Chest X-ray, AP view. Patient: 37 years old, sex F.
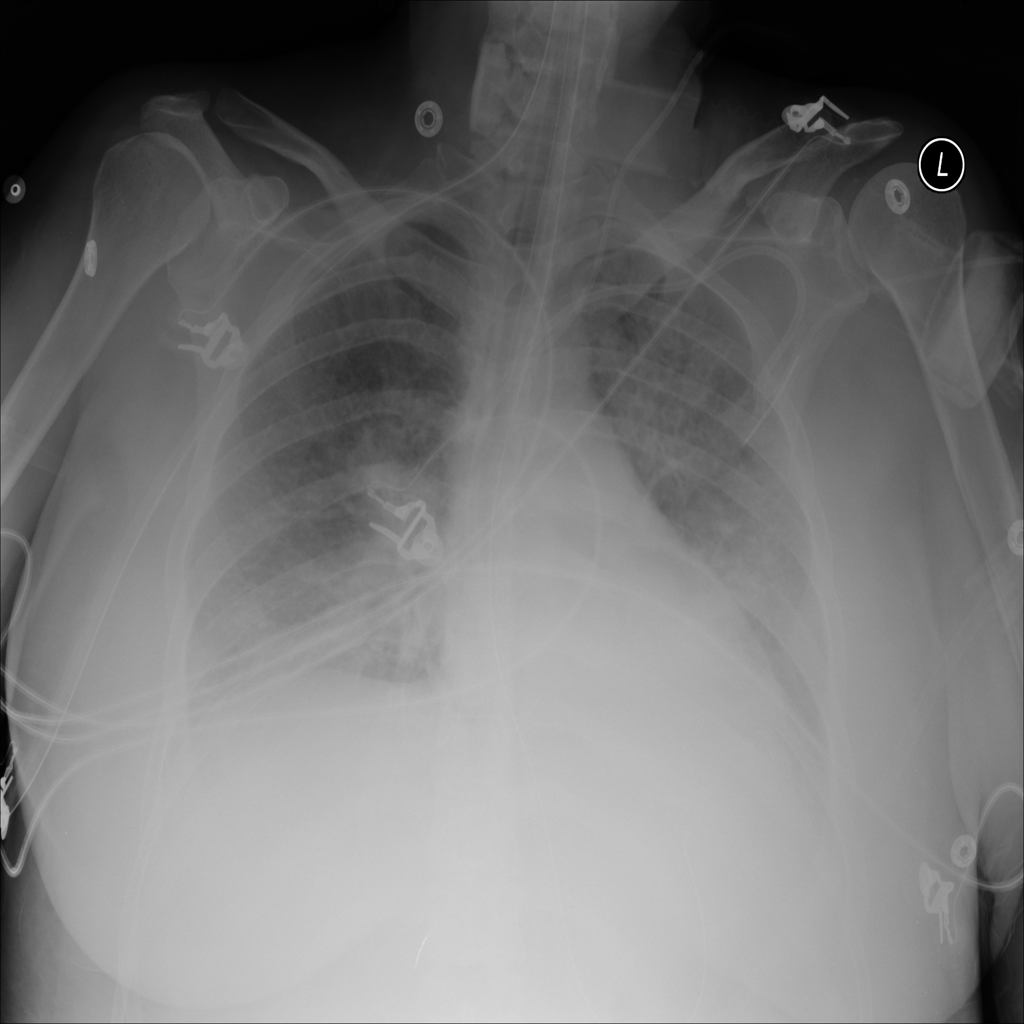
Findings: No Finding